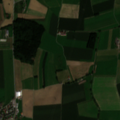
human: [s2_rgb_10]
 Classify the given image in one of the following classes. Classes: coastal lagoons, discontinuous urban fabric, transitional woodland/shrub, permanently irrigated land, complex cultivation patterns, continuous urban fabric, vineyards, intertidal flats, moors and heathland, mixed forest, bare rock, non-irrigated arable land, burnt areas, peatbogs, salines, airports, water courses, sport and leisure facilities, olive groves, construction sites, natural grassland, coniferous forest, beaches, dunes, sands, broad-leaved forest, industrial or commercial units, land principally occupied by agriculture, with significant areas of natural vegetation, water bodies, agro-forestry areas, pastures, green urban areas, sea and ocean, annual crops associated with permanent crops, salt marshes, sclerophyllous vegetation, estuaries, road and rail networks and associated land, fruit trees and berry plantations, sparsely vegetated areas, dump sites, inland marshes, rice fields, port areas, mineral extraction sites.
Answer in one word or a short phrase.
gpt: discontinuous urban fabric, non-irrigated arable land